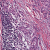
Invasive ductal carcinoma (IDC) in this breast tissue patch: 0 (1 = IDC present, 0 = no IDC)